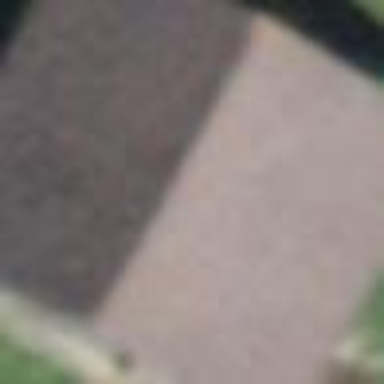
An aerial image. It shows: Barn.